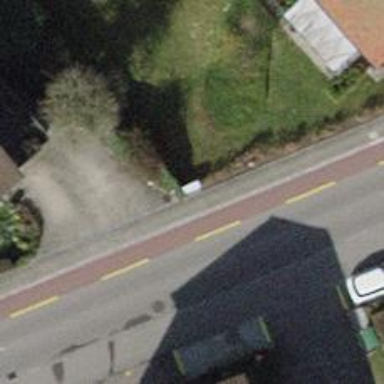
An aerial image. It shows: Street cabinet of man-made origin.